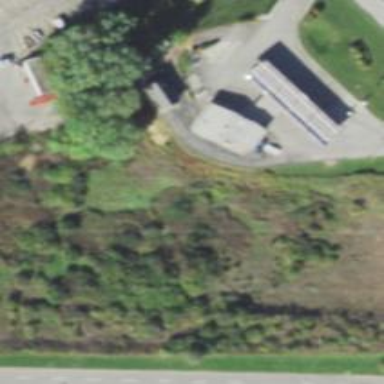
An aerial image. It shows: Fuel station.